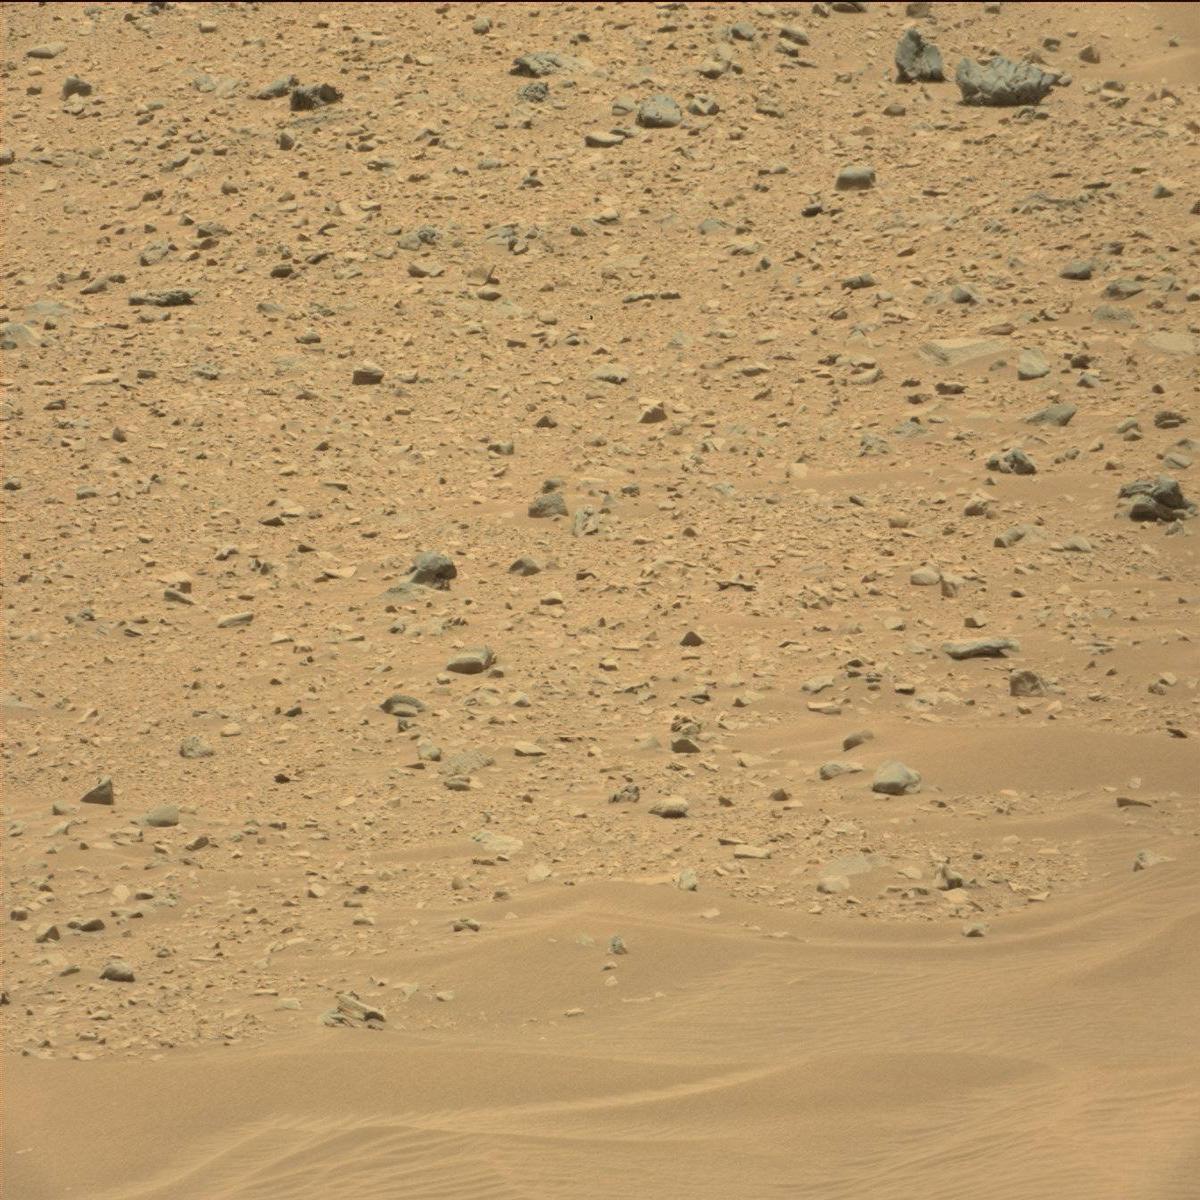
Terrain classes present: Bedrock, Sand / Soil